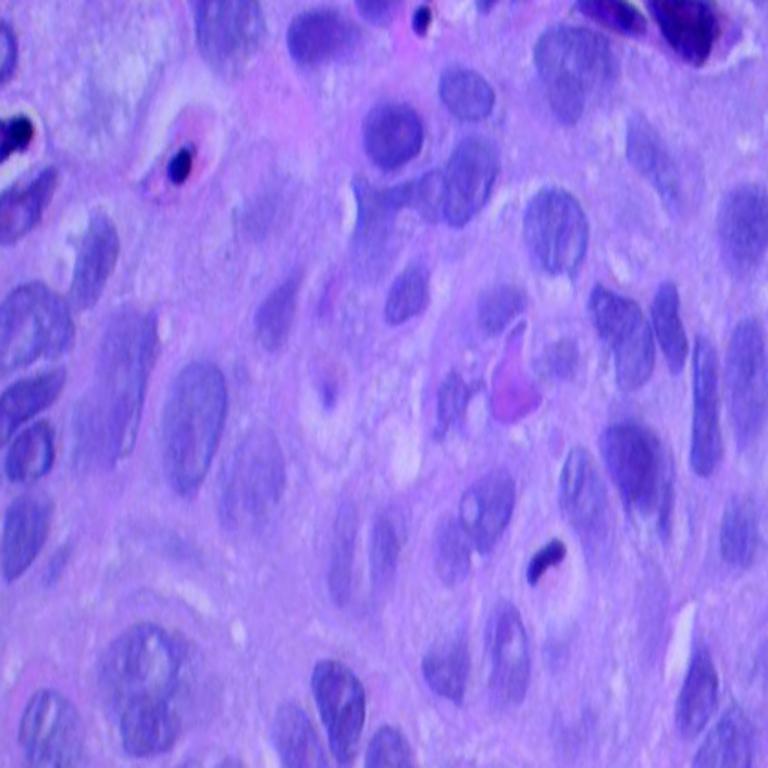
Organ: lung
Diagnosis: squamous carcinomas